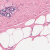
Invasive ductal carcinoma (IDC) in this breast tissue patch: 0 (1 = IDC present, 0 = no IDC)